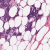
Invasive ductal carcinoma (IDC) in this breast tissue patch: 1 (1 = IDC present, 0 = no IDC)